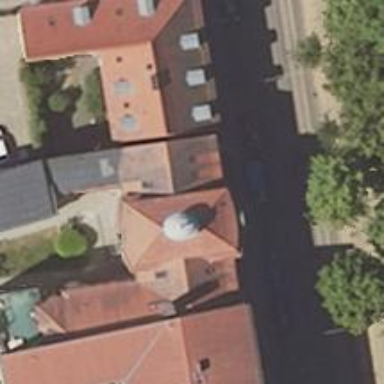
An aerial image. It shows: Gabled roof on building that houses apartments.